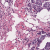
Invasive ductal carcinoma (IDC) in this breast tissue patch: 1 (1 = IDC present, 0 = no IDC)